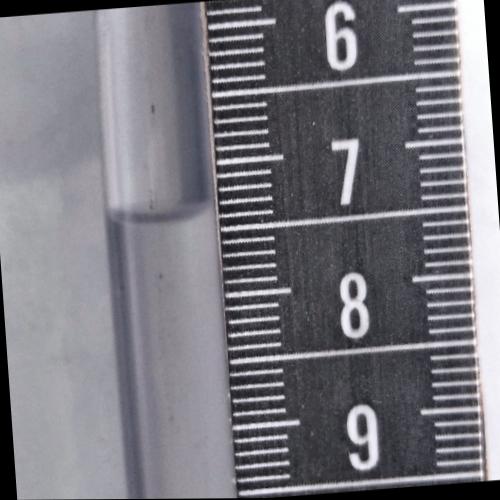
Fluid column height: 7.4 cm